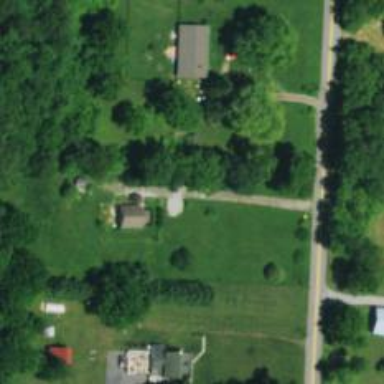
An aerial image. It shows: Driveway.